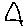
Label: triangle